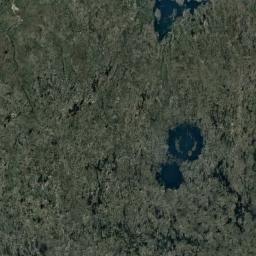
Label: wetland